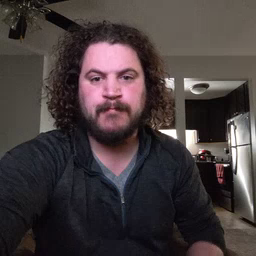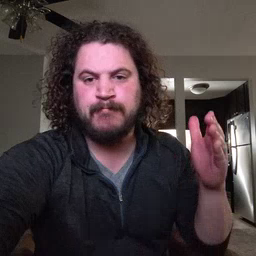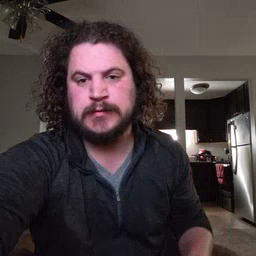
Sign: beside